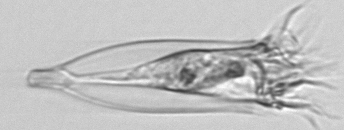
Label: Favella